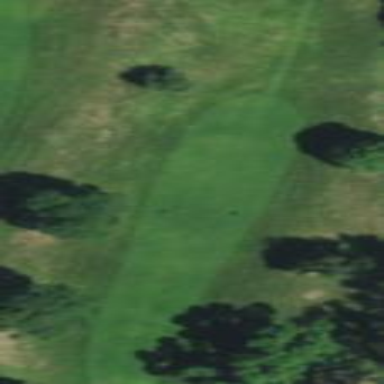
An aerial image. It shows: Well-maintained grass fairway for the sport of golf.